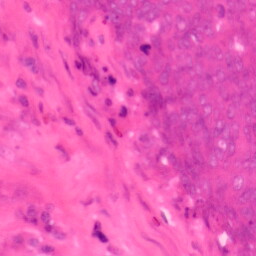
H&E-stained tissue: Colon